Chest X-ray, PA view. Patient: 36 years old, sex M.
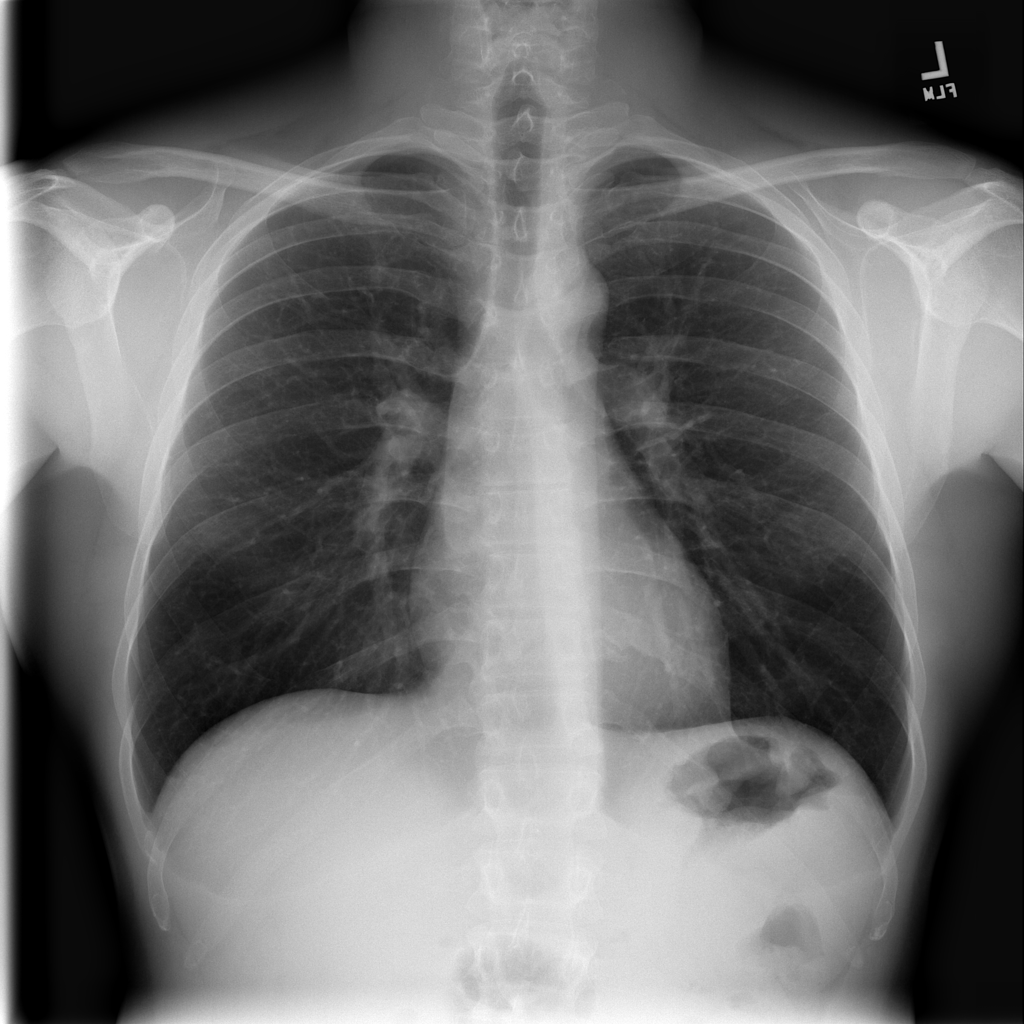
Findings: No Finding